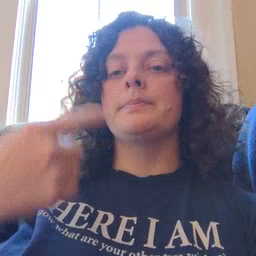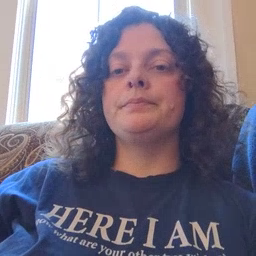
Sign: black